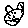
Label: cat